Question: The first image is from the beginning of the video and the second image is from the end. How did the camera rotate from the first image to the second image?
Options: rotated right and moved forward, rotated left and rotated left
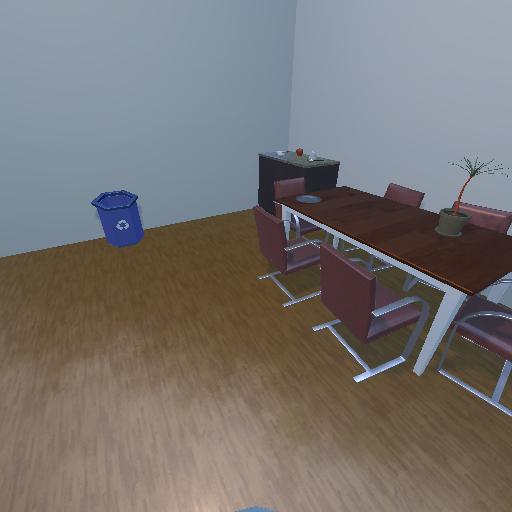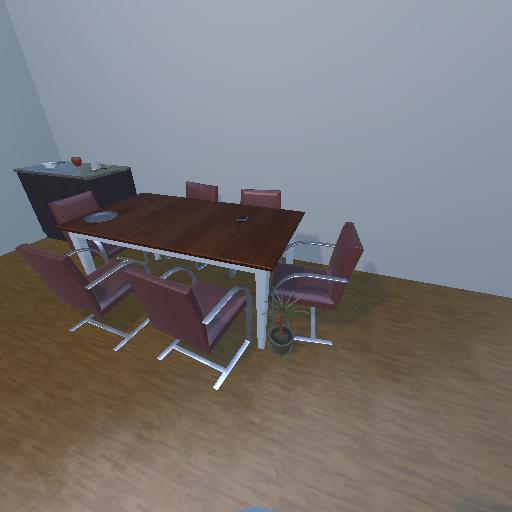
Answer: rotated right and moved forward